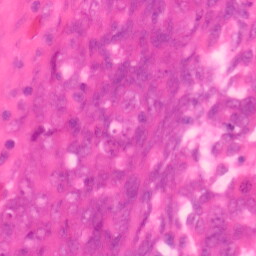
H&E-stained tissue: Colon